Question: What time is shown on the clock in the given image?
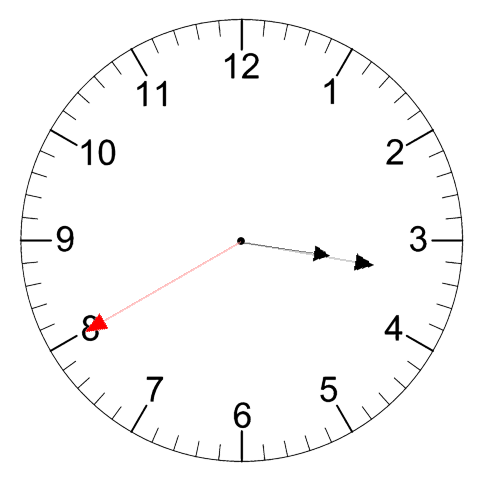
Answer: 03:16:40